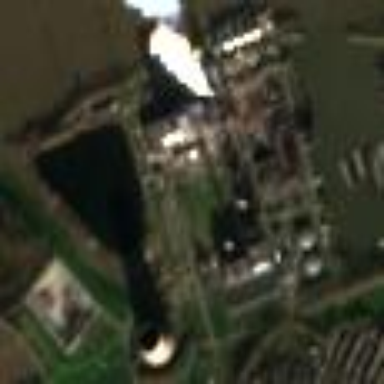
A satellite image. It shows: Industrial area with coal power plant.